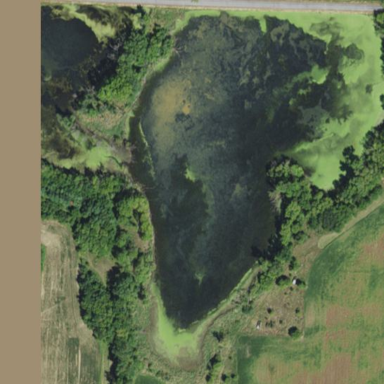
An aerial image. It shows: Pond with natural water.